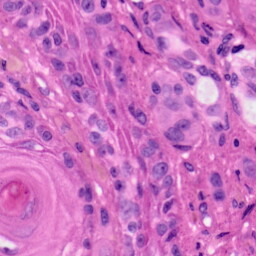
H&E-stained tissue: Skin